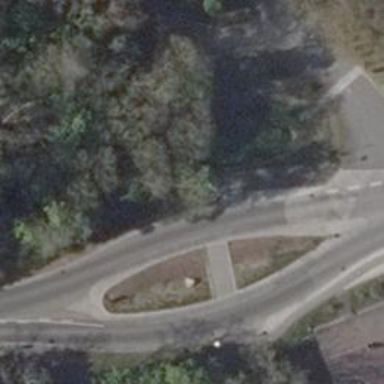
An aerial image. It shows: Primary highway with asphalt surface that includes dual carriageway.